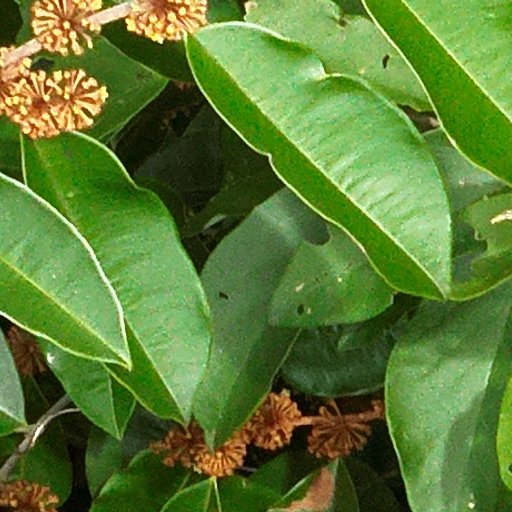
Species: Chrysophyllum cainito
GBIF accepted scientific name: Chrysophyllum cainito
Crown area (m\u00b2): 112.205